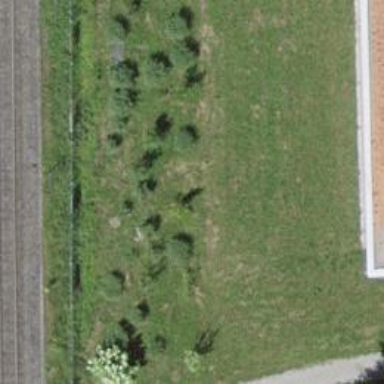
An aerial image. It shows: Shrub in its natural environment.